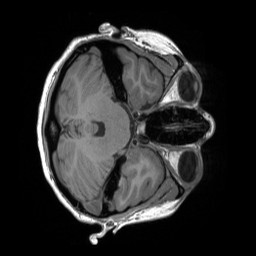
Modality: T1w
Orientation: axial
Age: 30
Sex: female